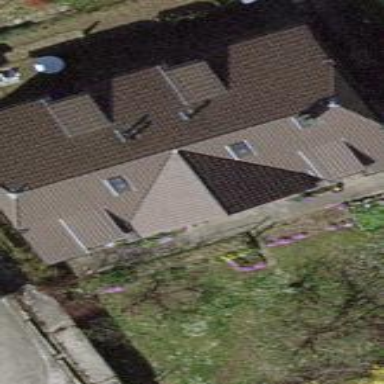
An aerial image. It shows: Semi-detached house.